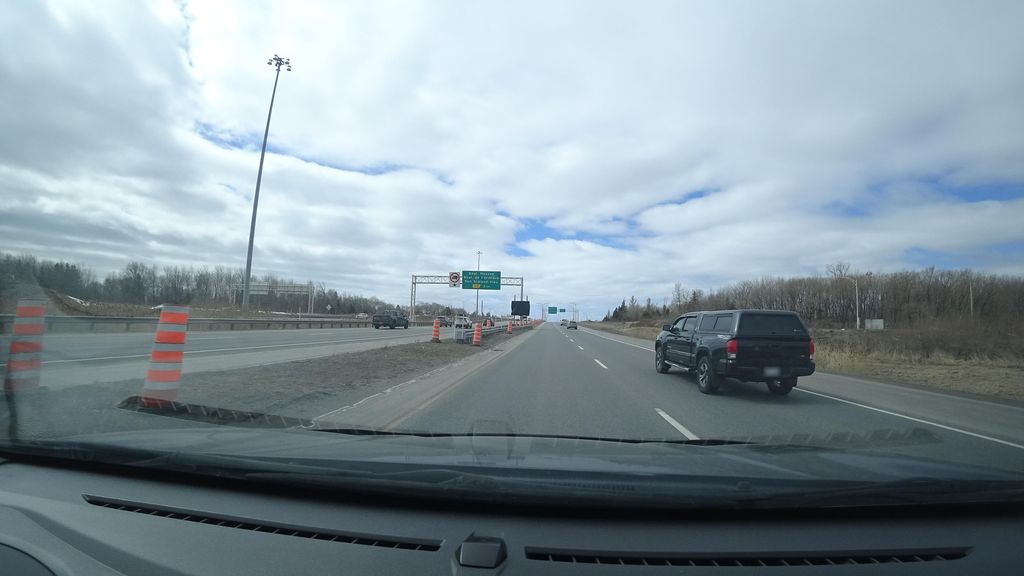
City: quebec_city